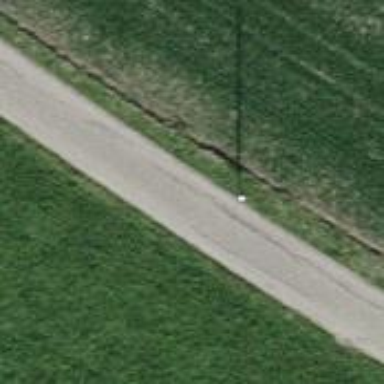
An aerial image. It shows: Communication pole.